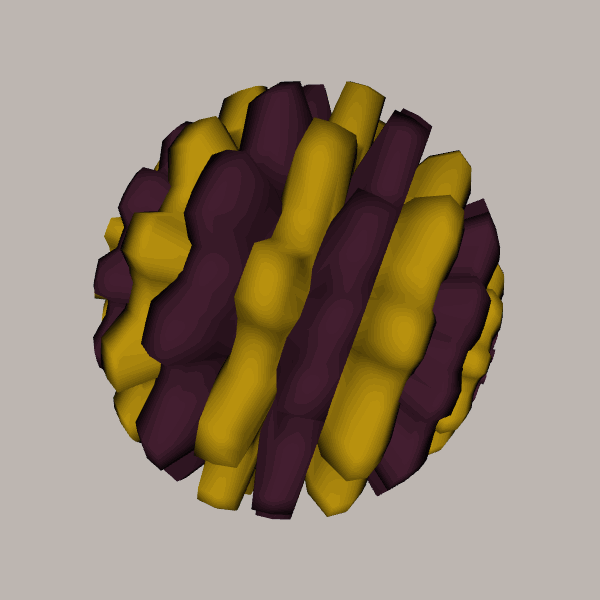
Background: light